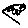
Label: bird